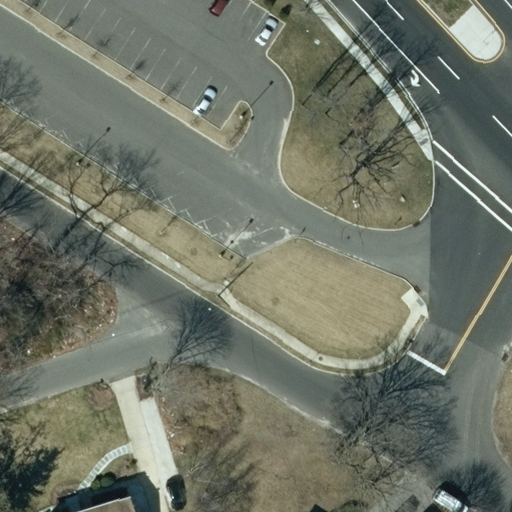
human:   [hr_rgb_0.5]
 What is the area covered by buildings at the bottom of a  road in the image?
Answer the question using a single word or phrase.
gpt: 239m2

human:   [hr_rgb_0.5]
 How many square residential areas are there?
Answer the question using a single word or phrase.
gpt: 0

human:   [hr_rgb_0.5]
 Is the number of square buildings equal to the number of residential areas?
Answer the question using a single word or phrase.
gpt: no

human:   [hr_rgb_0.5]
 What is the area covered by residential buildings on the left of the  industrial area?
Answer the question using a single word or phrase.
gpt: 0m2

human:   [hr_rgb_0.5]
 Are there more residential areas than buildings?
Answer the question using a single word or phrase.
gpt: no

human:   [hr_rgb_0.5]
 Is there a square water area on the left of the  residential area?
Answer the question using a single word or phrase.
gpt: no

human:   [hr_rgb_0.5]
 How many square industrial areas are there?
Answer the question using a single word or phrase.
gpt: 0

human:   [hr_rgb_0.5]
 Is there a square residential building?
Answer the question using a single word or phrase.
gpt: no

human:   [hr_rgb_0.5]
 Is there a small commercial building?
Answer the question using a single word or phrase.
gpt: no

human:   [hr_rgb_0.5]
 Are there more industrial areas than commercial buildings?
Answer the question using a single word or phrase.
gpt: yes

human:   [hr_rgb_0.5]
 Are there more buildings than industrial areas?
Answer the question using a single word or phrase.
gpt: no

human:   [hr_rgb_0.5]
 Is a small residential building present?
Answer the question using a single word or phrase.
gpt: no

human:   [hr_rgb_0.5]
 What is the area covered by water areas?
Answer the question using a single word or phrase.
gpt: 0m2

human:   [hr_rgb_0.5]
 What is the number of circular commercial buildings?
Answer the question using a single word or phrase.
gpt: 0

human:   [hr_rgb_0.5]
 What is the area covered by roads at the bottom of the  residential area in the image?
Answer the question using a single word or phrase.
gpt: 0m2

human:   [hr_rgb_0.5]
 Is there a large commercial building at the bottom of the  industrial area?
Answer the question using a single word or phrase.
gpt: no

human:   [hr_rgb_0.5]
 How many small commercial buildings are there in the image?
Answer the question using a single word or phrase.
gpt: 0

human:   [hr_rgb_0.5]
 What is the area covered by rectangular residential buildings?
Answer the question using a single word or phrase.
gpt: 0m2

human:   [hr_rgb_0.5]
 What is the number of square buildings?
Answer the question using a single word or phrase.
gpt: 0

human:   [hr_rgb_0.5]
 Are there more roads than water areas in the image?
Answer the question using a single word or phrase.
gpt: yes

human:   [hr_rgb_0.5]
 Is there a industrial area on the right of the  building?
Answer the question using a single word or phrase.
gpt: no

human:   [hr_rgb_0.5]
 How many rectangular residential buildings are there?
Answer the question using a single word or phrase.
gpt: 0

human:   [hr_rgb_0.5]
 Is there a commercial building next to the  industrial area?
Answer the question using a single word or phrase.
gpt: no

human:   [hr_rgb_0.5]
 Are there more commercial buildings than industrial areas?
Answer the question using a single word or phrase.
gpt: no

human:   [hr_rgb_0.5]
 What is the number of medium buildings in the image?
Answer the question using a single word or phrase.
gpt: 1

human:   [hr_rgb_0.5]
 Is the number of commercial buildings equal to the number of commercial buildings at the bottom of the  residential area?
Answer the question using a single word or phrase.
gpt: yes

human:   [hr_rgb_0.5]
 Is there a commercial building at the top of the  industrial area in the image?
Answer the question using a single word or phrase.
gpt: no

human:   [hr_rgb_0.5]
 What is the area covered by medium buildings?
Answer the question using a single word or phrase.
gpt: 239m2

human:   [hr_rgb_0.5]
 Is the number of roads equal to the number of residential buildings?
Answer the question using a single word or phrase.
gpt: no

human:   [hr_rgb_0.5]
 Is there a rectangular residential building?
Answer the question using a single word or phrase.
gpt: no

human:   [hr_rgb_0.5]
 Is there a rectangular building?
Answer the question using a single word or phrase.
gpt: no

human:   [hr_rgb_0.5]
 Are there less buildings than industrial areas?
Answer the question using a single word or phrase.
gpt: no

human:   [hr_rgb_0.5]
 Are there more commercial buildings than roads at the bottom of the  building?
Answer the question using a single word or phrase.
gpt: no

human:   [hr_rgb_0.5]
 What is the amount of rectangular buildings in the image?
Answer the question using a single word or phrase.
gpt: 0

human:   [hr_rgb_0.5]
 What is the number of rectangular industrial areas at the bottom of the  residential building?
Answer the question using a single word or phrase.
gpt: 0

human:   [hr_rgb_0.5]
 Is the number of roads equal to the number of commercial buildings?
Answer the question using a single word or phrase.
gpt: no